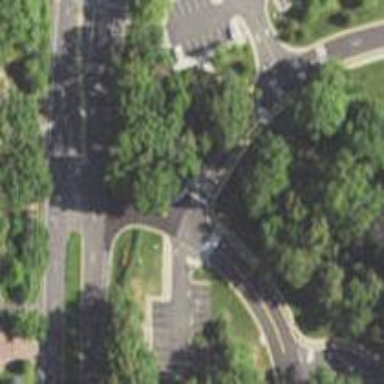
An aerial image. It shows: Road with stop sign.